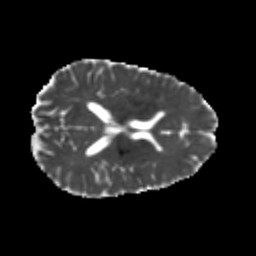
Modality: MD
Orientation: axial
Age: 20
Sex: male
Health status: healthy
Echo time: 0.074 s